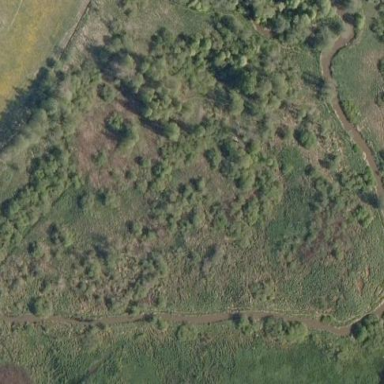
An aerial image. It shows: Marshy wetland area.